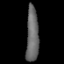
Tissue: prostate
Cell type: Myeloid cells
Senescence score: 0.7216
Nuclear area (px): 668
Mean DAPI intensity: 103.949